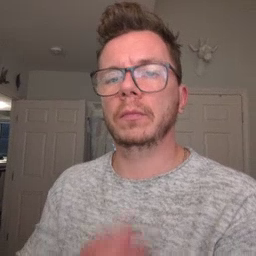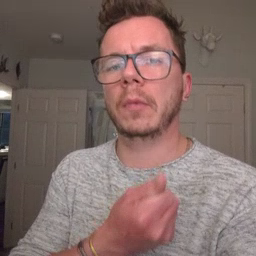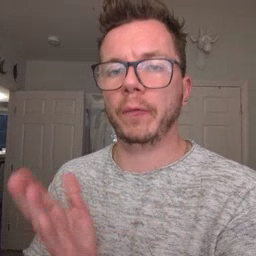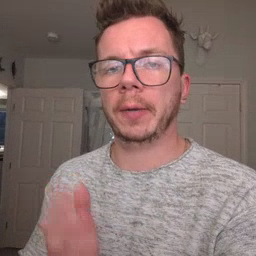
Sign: every